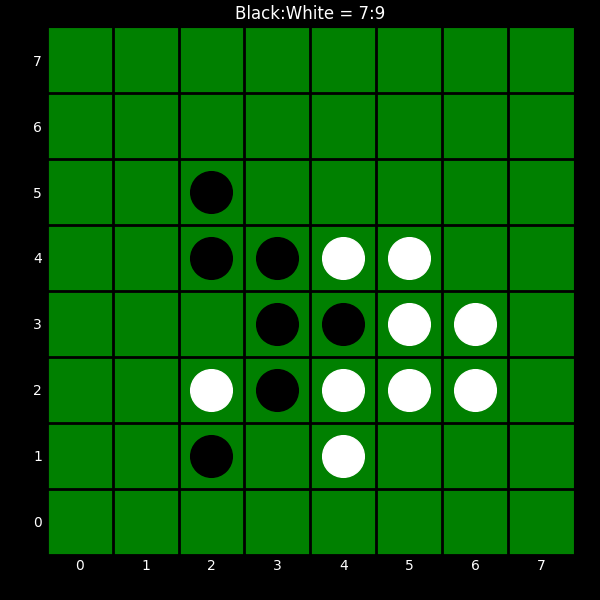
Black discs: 7
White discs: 9